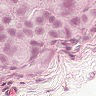
Metastatic tissue present: yes